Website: crate-barrel
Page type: customer-info-address
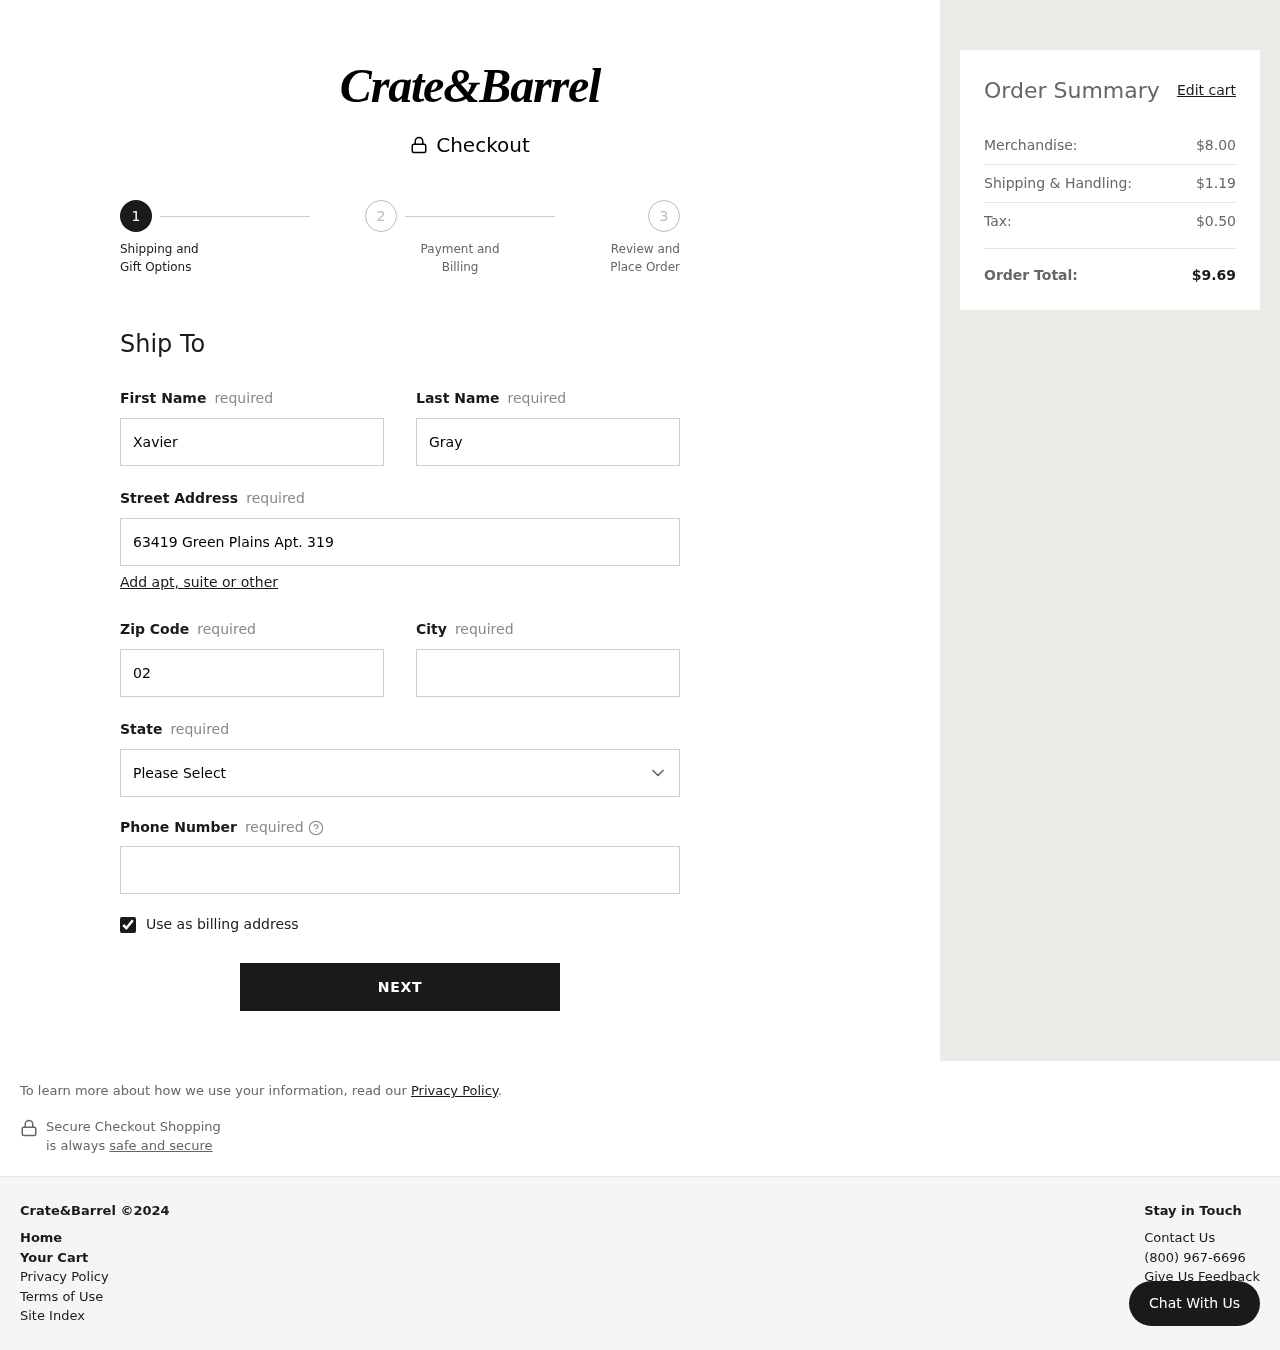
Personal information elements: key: PII_CITY
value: Griffinmouth
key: PII_FIRSTNAME
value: Xavier
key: PII_LASTNAME
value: Gray
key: PII_PHONE
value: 4366236453
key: PII_POSTCODE
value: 02554
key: PII_STATE
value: GU
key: PII_STREET
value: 63419 Green Plains Apt. 319
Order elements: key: ORDER_SUBTOTAL
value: $8.00
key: ORDER_SHIPPING_COST
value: $1.19
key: ORDER_TAX
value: $0.50
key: ORDER_TOTAL
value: $9.69